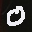
Label: 0